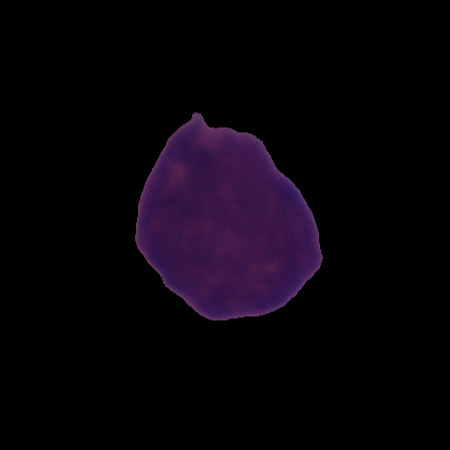
Label: cancer